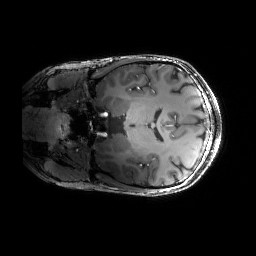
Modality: T1w
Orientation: coronal
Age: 31
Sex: female
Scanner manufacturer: siemens
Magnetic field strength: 6.98 T
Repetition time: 2.37 s
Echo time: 0.00231 s